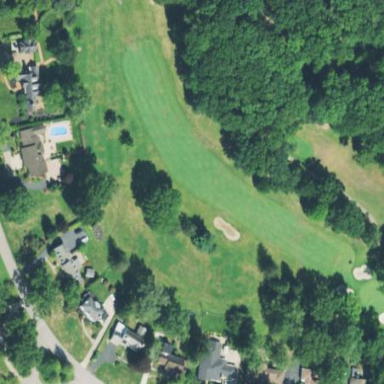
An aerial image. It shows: Scenic golf fairway.